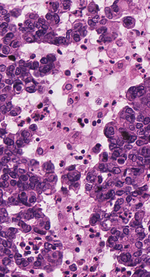
Tumor epithelial tissue: yes
Tumor-associated stroma tissue: no
Normal tissue: no